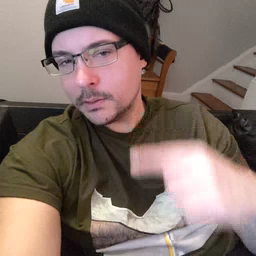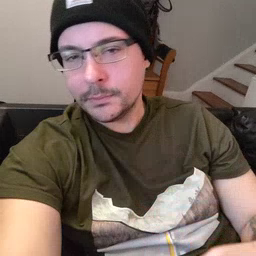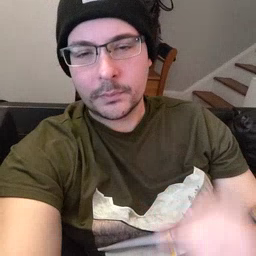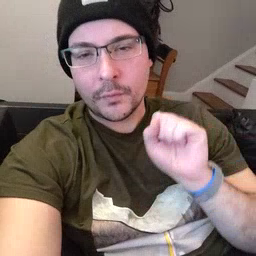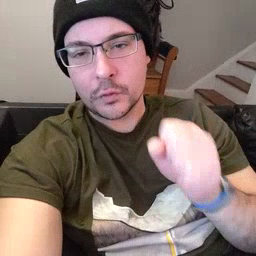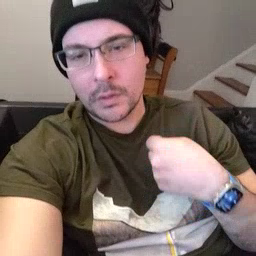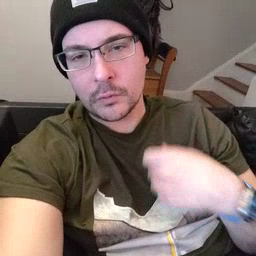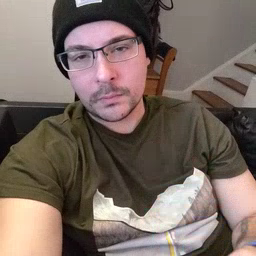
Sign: refrigerator